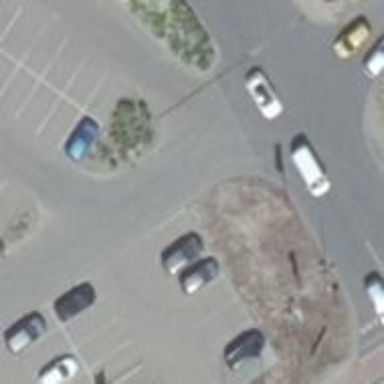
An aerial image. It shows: Parking aisle designated for service vehicles.